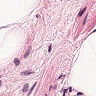
Metastatic tissue present: no